Interaction volume radius: 5 \u00c5
Interaction volume height: 10 \u00c5
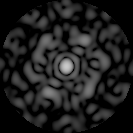
Disorder parameter: 0.8432